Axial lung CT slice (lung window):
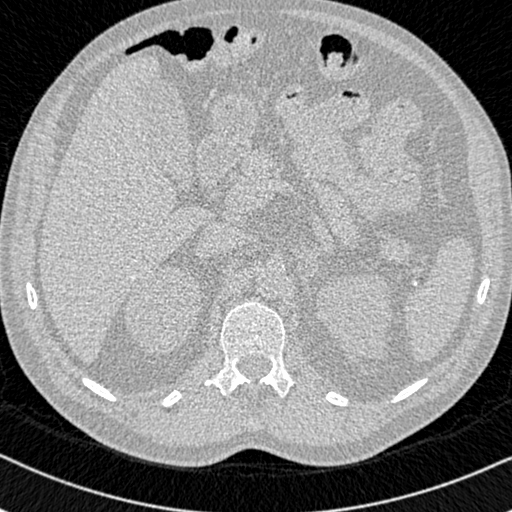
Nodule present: no